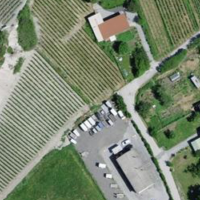
EUNIS habitat code: 55
Species observed at this site:
Berberis vulgaris